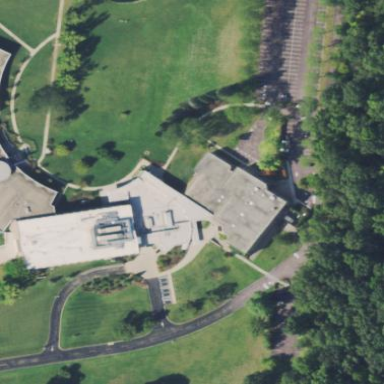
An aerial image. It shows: College building.